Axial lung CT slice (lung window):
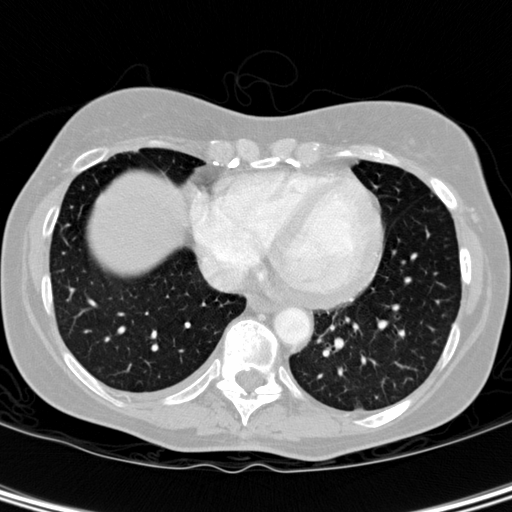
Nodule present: no